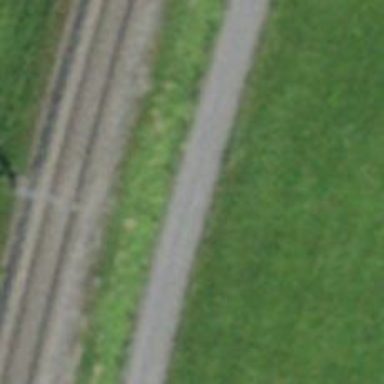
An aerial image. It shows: Asphalt service road suitable for agricultural vehicles.